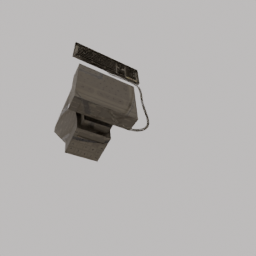
Label: electronics